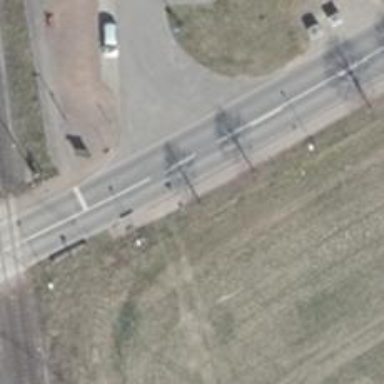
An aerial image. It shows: Sidewalk along the footway.